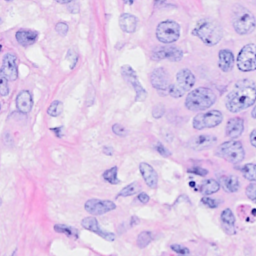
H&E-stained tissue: Breast